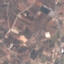
Land use / land cover class: PermanentCrop